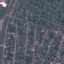
Label: Residential